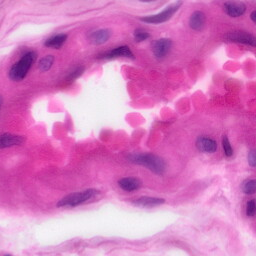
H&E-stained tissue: Pancreatic